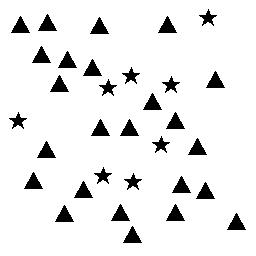
Squares: 0
Triangles: 24
Stars: 8
Total shapes: 32